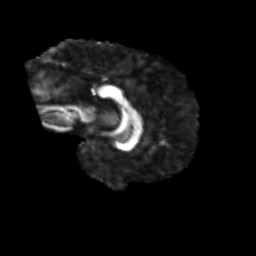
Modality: FA
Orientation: sagittal
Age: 32
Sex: male
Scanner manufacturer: siemens
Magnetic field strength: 3 T
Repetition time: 1.8 s
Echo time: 0.07 s